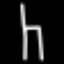
Label: chair